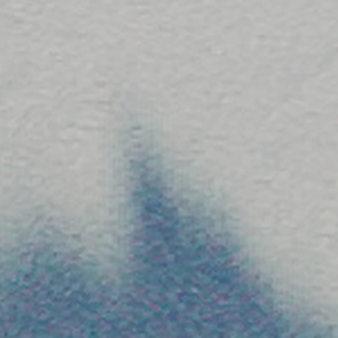
Label: other